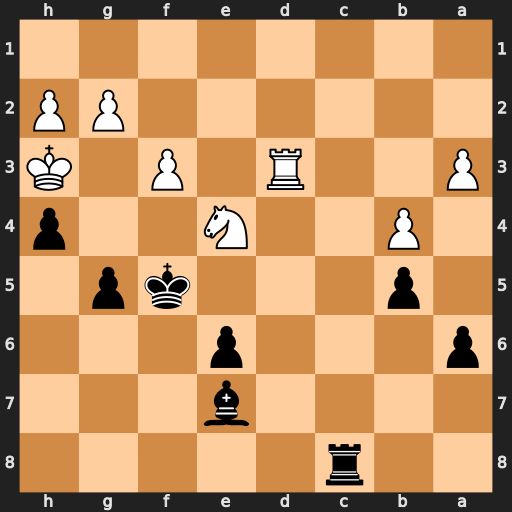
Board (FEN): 2r5/4b3/p3p3/1p3kp1/1P2N2p/P2R1P1K/6PP/8
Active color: b
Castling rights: -
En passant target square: -
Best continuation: g4+ fxg4+ Kxe4